Question: I'm creating a JDialog with netbeans as my IDE.
I change the size to how I want it in netbeans, and I can see it updating the prefferredSize, but when I run my application it looks like this:

Is there something else I need to set to set the size? Or at least make it sized properly so I can see the controls... (theres 6 on it)
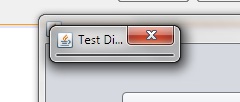
Answer: I guess you might be using the Netbeans GUI builder, possible solutions/suggestions,
1. You might be missing dialog.pack();
2. Right click jDialog > Properties > (Set) minimumSize
3. (Suggestion) Ditch the GUI Builder, learn Java instead of learning an IDE !
btw, this works for me ,
'''
import javax.swing.JDialog;
import javax.swing.JFrame;
import javax.swing.JLabel;
import javax.swing.JPanel;
import javax.swing.SwingUtilities;
public class DialogsTest {
public static void main(String[] args) {
SwingUtilities.invokeLater(new Runnable() {
@Override
public void run() {
JFrame f = new JFrame();
f.setSize(400, 300);
f.setDefaultCloseOperation(JFrame.EXIT_ON_CLOSE);
f.setVisible(true);
JPanel message = new JPanel();
message.add(new JLabel("This is a dialog :)"));
JDialog dialog = new JDialog(f, "Dialog");
dialog.setContentPane(message);
dialog.pack();
dialog.setLocationRelativeTo(f);
dialog.setVisible(true);
}
});
}
}
'''